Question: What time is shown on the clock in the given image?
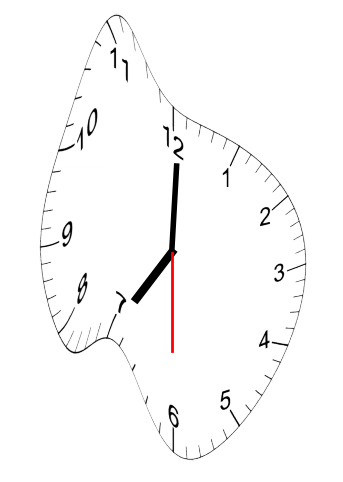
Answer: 07:00:30